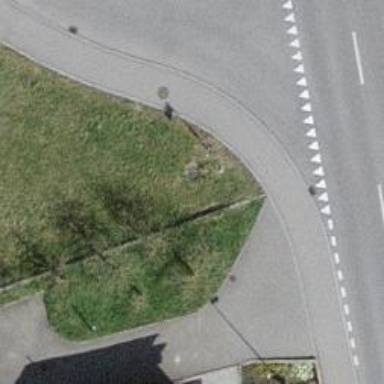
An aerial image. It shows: Bus stop with platform for public transport.